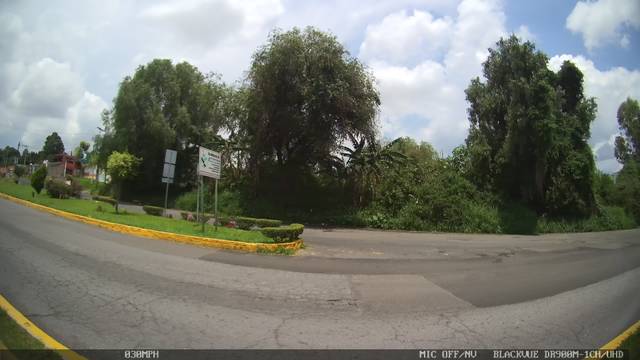
Region: Mexico
Coordinates: 18.883, -98.437